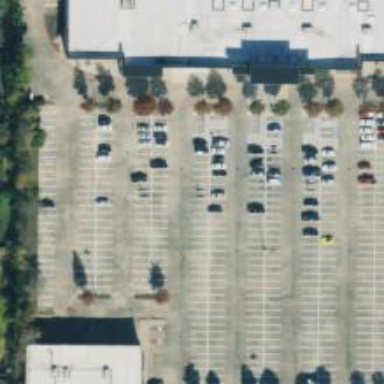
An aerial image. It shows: Parking space is available.